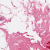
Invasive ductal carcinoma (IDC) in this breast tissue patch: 0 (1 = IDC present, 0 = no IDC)